Aerial crown-view tile of a tropical tree (Barro Colorado Island, Panama), acquired 20250616:
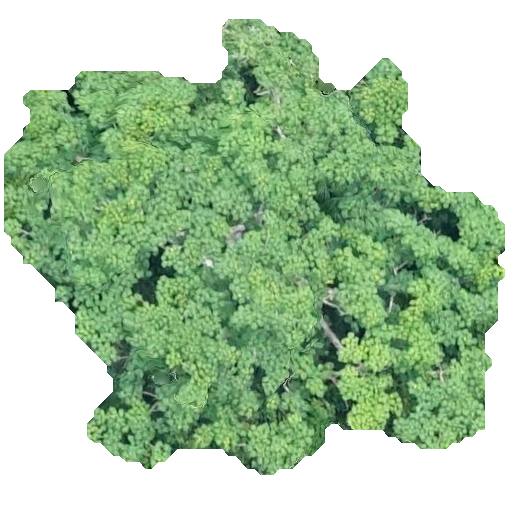
Species: Pseudobombax septenatum
GBIF accepted scientific name: Pseudobombax septenatum
Crown area: 230.638 m²